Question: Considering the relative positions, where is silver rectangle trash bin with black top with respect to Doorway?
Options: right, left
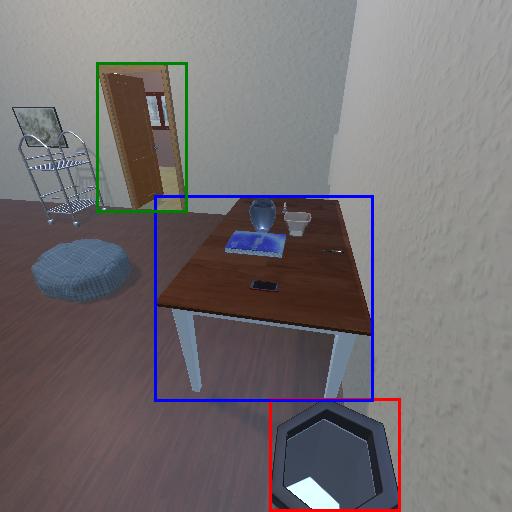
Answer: right